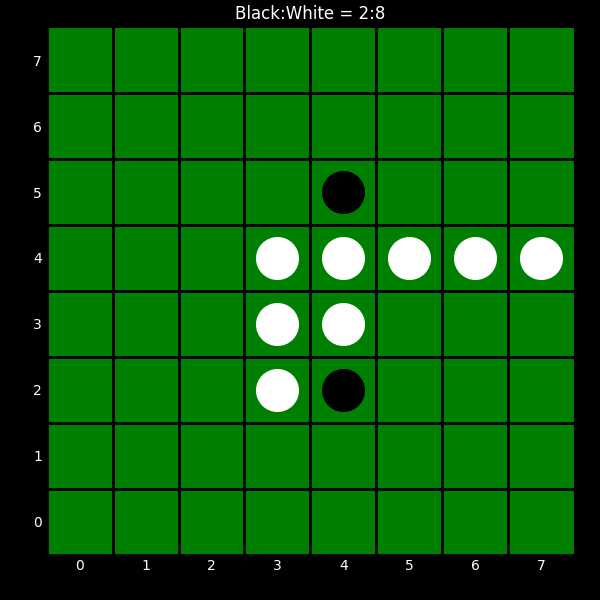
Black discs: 2
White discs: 8